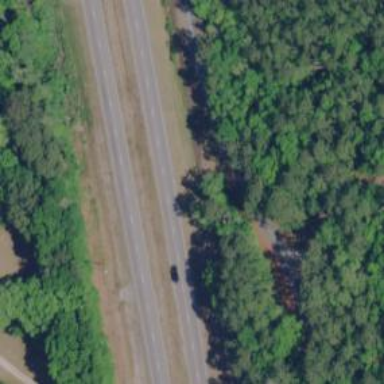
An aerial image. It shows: Trunk highway.